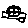
Label: car